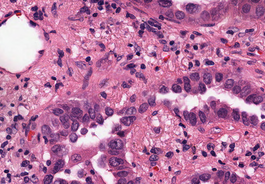
Tumor epithelial tissue: yes
Tumor-associated stroma tissue: yes
Normal tissue: no